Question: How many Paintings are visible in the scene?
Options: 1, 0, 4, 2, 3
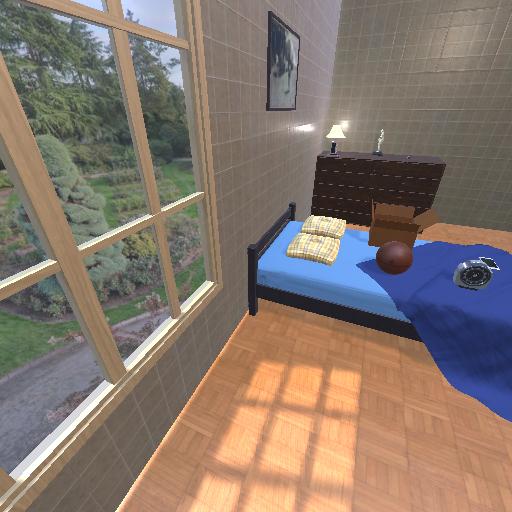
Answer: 1